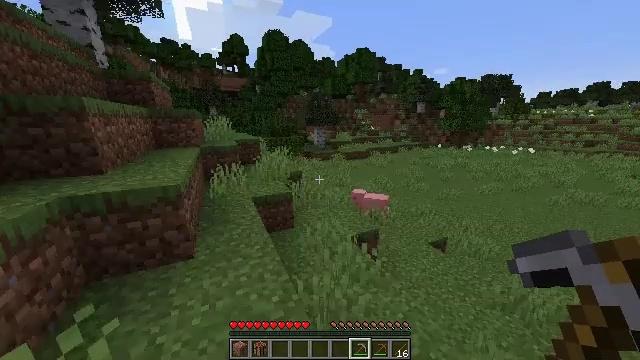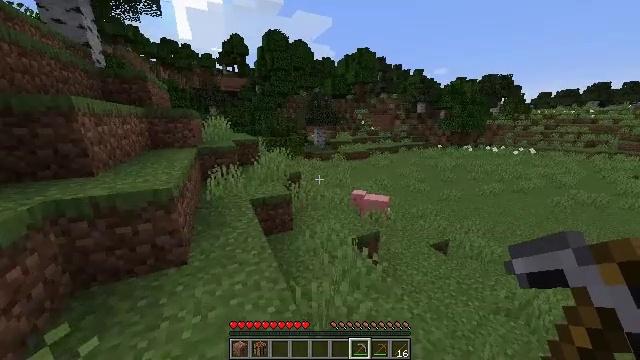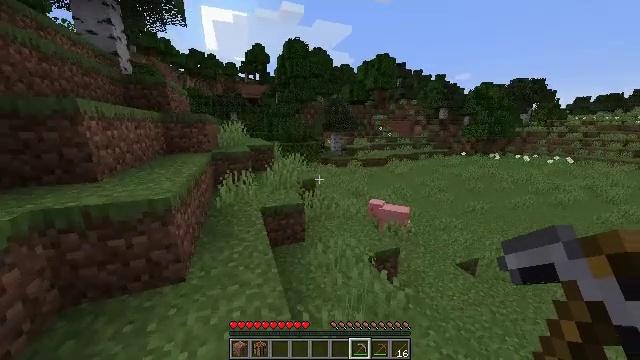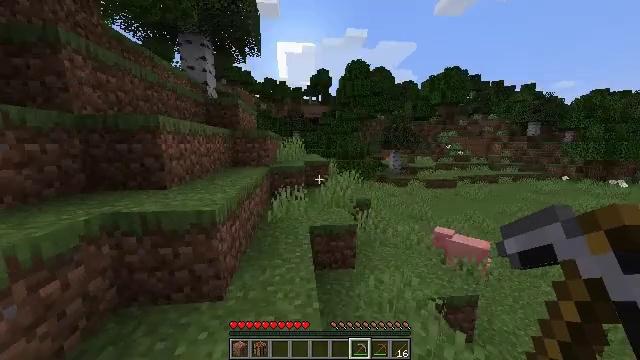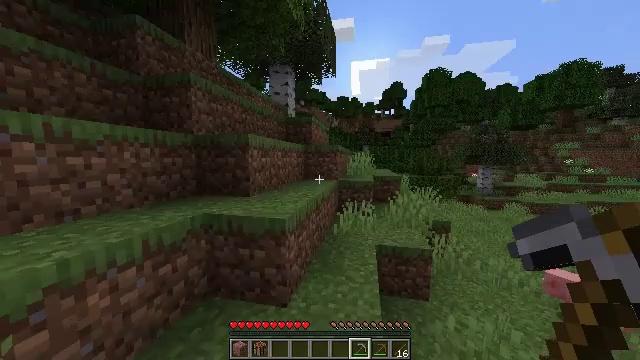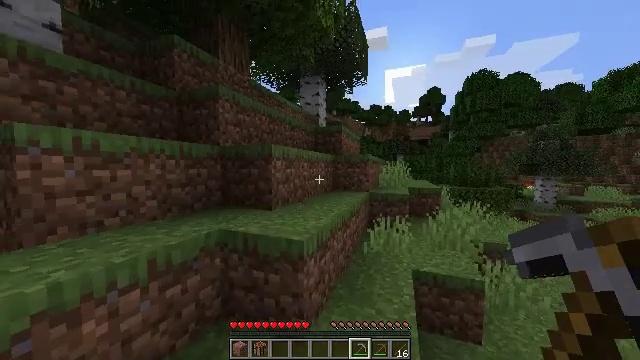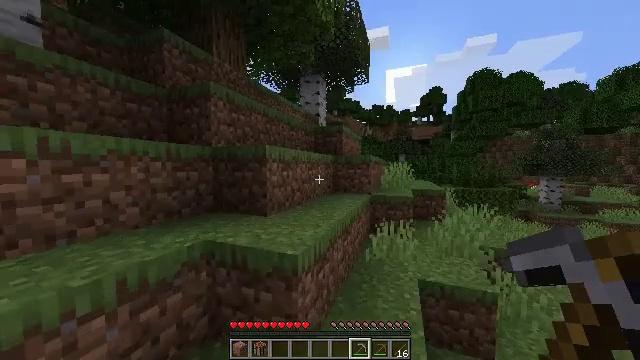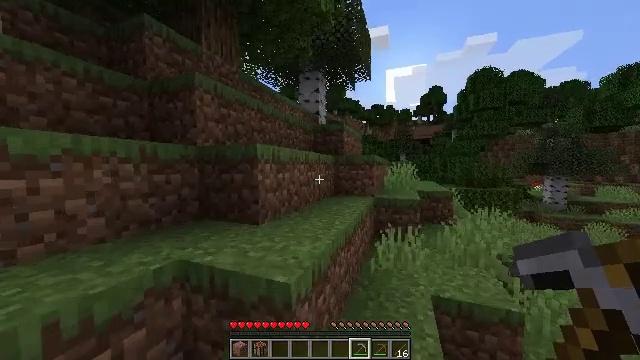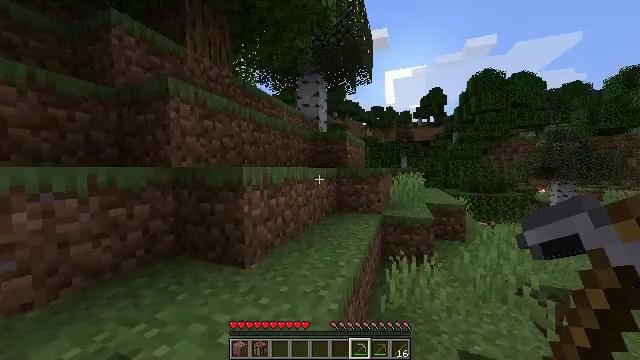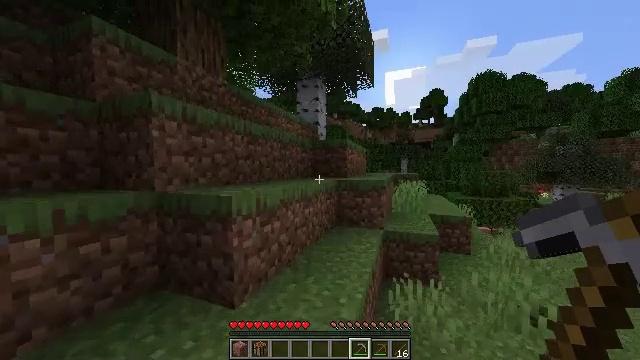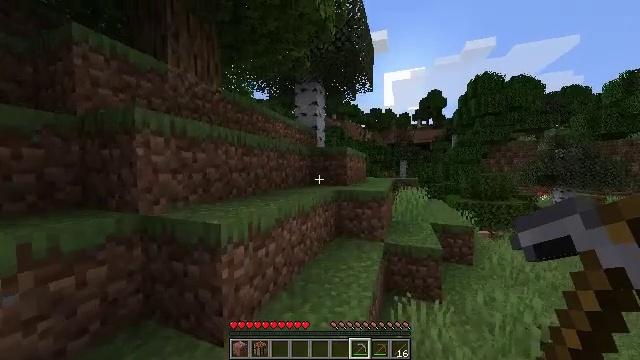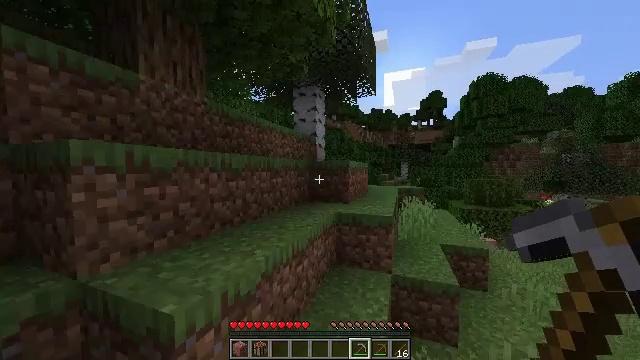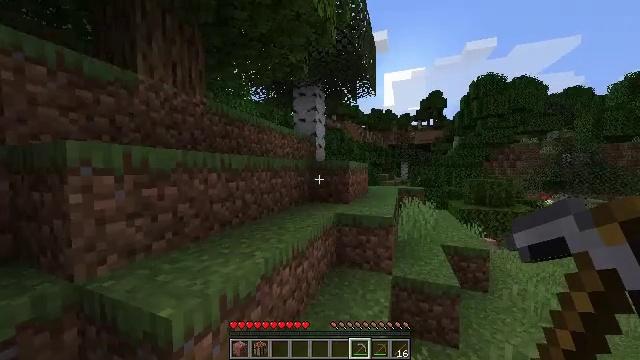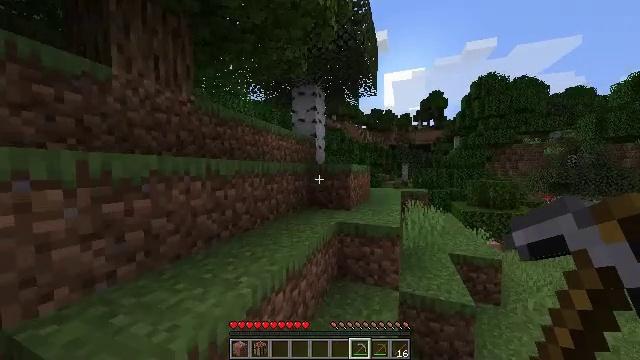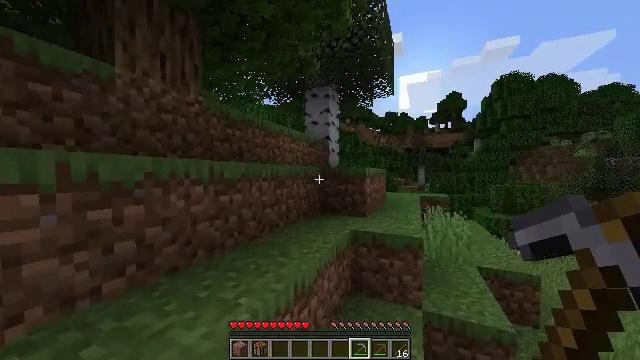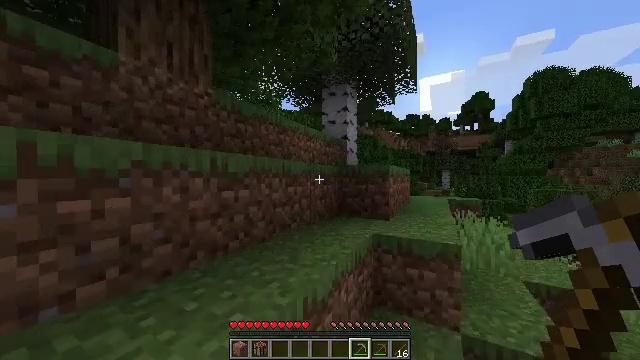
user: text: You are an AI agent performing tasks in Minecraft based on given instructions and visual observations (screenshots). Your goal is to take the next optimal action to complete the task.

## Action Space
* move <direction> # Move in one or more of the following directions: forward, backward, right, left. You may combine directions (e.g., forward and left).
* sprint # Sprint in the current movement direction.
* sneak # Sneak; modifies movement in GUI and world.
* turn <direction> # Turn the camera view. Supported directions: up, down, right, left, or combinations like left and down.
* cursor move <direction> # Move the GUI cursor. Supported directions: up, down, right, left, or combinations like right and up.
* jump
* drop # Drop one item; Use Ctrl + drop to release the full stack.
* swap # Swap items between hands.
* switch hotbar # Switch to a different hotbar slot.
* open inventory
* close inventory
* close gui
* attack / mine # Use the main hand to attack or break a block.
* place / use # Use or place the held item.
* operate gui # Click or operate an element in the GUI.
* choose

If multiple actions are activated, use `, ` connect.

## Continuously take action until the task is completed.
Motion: motion action
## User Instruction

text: Mine the birch log from the tree.
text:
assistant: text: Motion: move forward, sprint
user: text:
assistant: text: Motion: move forward, sprint, turn left and up
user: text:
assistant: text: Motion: move forward, sprint, turn left and up
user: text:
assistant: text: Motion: move forward, sprint, turn left and up
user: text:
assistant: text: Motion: move forward, sprint, turn left and up
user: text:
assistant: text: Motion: move forward, sprint
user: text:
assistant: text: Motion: move forward, sprint
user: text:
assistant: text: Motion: move forward, sprint, jump
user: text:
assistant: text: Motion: move forward, sprint, jump
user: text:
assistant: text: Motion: move forward, sprint, jump
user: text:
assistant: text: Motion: move forward, sprint, jump
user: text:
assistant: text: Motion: move forward, sprint, jump
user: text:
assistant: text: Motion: move forward, sprint, jump
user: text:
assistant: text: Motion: move forward, sprint, turn left and up
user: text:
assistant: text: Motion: move forward, sprint, turn left and up
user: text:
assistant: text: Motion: move forward, sprint, turn left
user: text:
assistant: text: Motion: move forward, sprint
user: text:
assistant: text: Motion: move forward, sprint, jump
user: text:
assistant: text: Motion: move forward, sprint, jump
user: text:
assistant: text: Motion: move forward, sprint, turn right, jump
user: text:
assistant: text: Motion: move forward, sprint, turn right, jump
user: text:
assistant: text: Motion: move forward
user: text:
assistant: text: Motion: move forward
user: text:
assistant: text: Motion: move forward
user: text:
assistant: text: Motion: move forward
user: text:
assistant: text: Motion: move forward and move right, turn right and down
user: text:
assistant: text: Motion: move forward and move right, turn right
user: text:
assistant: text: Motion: move forward and move right
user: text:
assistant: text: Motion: move forward and move right, jump
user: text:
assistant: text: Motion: move forward and move right, turn left, jump